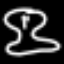
Label: hourglass